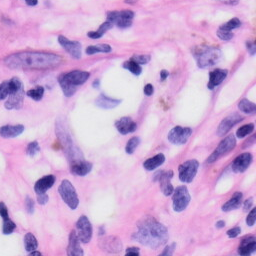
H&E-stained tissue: Skin